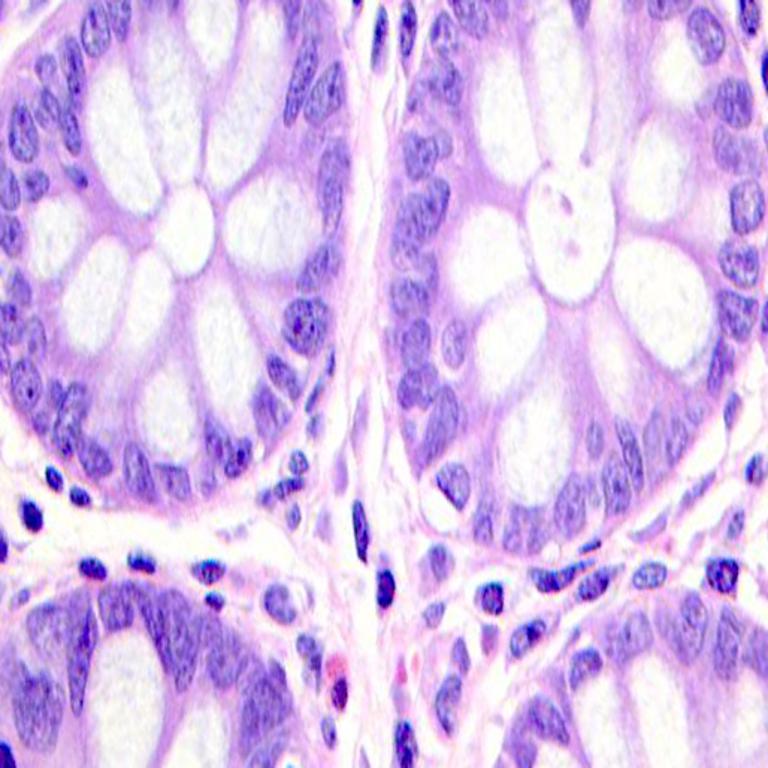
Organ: colon
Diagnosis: benign